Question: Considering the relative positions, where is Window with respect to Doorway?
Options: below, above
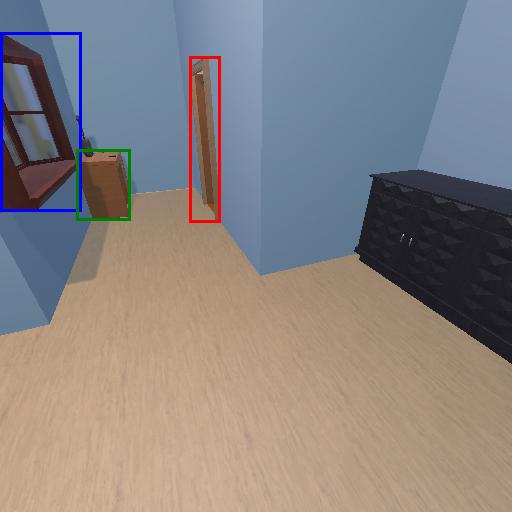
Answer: below